Interaction volume radius: 10 \u00c5
Interaction volume height: 45 \u00c5
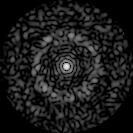
Disorder parameter: 0.8435